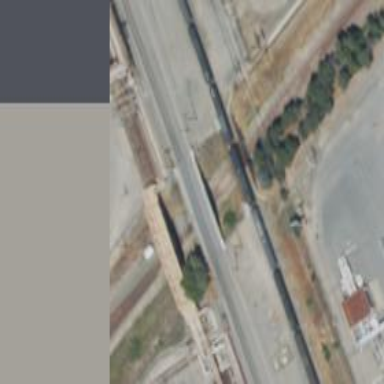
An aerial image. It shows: Railway bridge over spur service line.